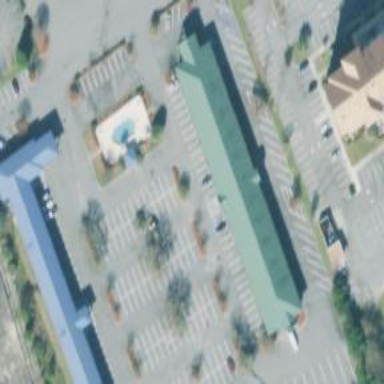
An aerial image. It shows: Building that is motel.